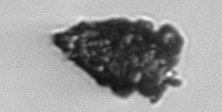
Label: Tintinnopsis